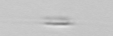
Label: Cylindrotheca_morphotype1